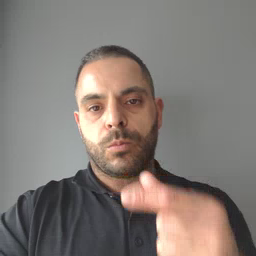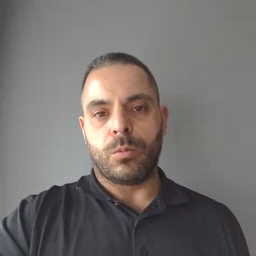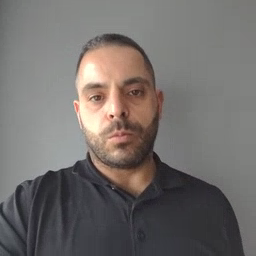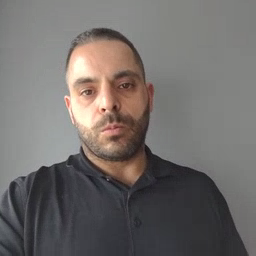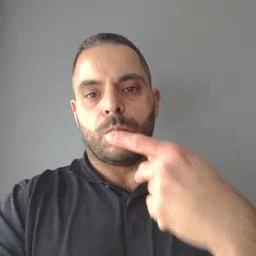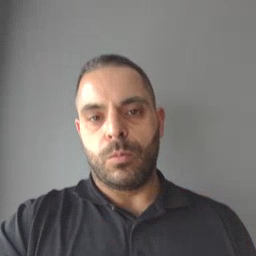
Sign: fall